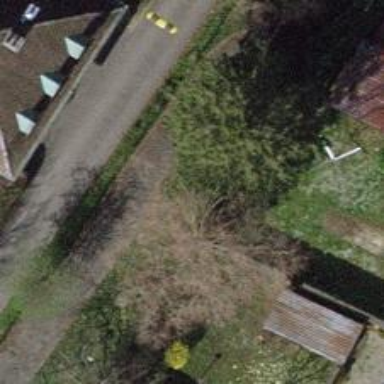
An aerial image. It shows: Garden with evergreen needle-leaved trees.